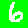
Digit: 6